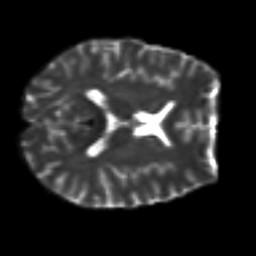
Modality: T2w
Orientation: axial
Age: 23
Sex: male
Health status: healthy
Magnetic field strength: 3 T
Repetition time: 8.4 s
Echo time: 0.0926 s